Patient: sex M, age 45
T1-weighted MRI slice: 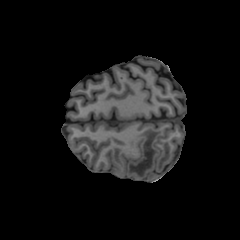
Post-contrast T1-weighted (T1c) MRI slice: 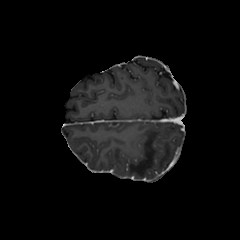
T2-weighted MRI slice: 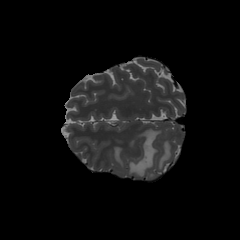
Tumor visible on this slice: yes
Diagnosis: Astrocytoma, IDH-wildtype
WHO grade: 2